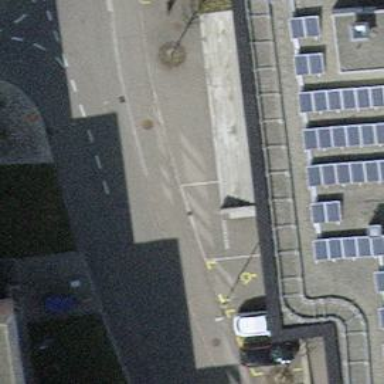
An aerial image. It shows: Recycling container for recycling.